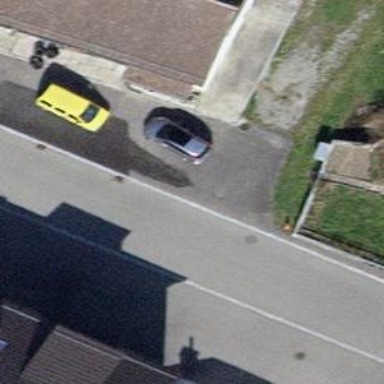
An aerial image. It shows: Residential road with asphalt surface and no sidewalks.